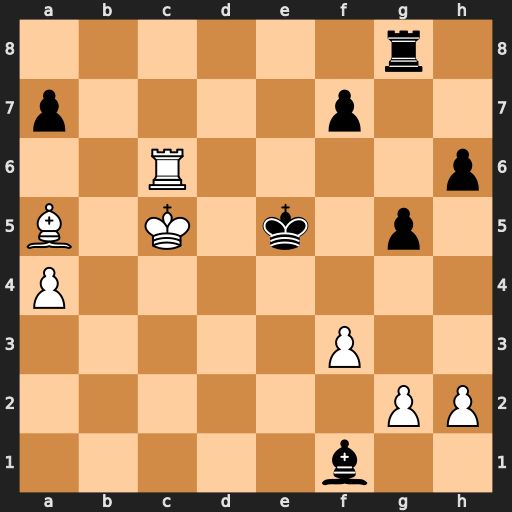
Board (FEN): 6r1/p4p2/2R4p/B1K1k1p1/P7/5P2/6PP/5b2
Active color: w
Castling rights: -
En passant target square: -
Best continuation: Bc7+ Kf5 g4#